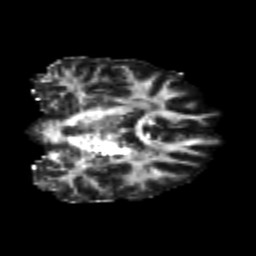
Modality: FA
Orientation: coronal
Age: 22
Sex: female
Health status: healthy
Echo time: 0.074 s